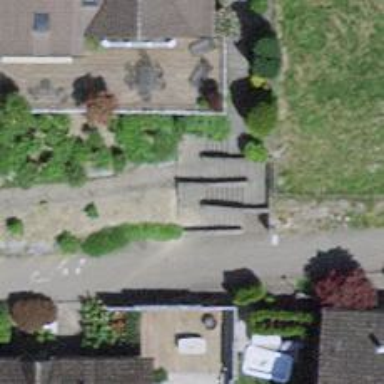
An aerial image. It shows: Footway.